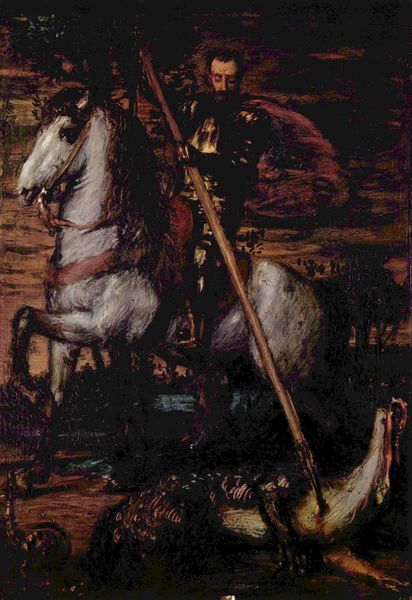
Titel: Drachentöter
Künstler: Hans von Marées
Standort: Berlin
Institution: Alte Nationalgalerie
Schlagwörter: blau, dunkel, gemälde, himmel, kopf, mann, schatten, umhang, wasser, weiß, wolken, bäume, gelb, impressionismus, ocker, see, abend, bewegung, braun, handschuh, hintergrund, holz, licht, nacht, ohr, orange, schwarz, stirn, szene, rot, wolke, barock, rahmen, spitze, tod, tot, hals, öl, erde, pastos, sonne, auge, mantel, pferd, reiter, umrandung, beine, hufe, mähne, reiterbild, ritt, sattel, schwanz, schweif, sprung, steigbügel, zaumzeug, zügel, spanien, bein, farbig, düster, violett, gewalt, lanze, glanz, glänzen, menzel, stimmung, kontur, stich, konturen, soldat, waffe, hallo, ritter, rüstung, schimmel, zähne, moor, ross, maul, nüstern, echse, krokodil, heiliger, ritterrüstung, siegfried, speer, töten, schlachtross, el greco, ungeheuer, sakral, drachen, drache, drachentöter, georg, heiliger georg, michael, legende, martin, lindwurm, hl. georg, sankt georg, sigfried, hl georg, sattek, endland, mauk, ritterrüctung, soldatenheiliger, st. georg, ungehuer, 17. jahrhundert, historoenmalerie